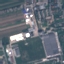
Land use / land cover: Industrial